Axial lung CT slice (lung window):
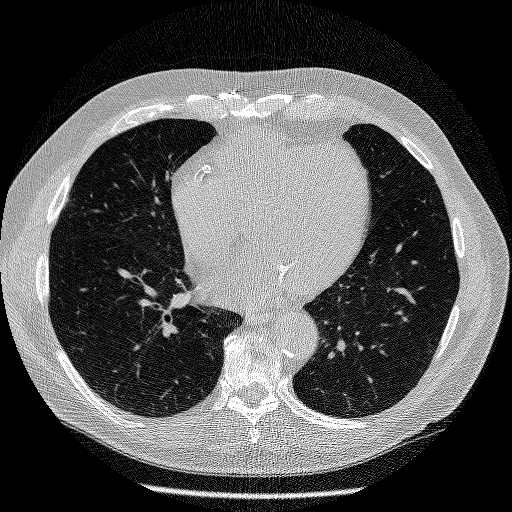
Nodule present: no